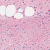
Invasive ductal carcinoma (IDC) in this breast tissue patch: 0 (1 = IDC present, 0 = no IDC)